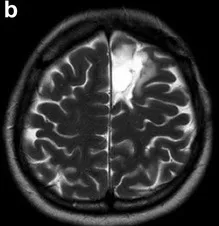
Axial sections of magnetic resonance imaging scan performed 11 months after awake craniotomy. T2-weighted image. Show no evidence of tumor recurrence.
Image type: radiology (mri)